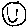
Label: smiley face